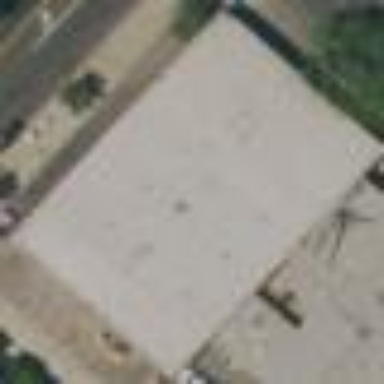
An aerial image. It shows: Warehouse building.